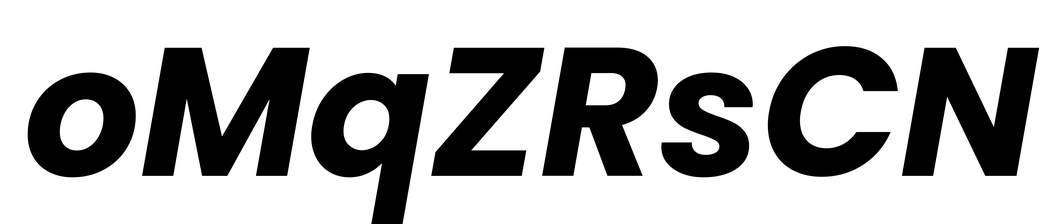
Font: Poppins-BoldItalic